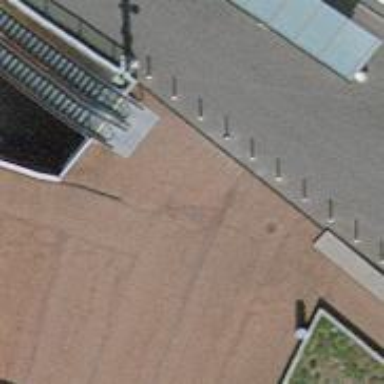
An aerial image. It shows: Bollard barrier.